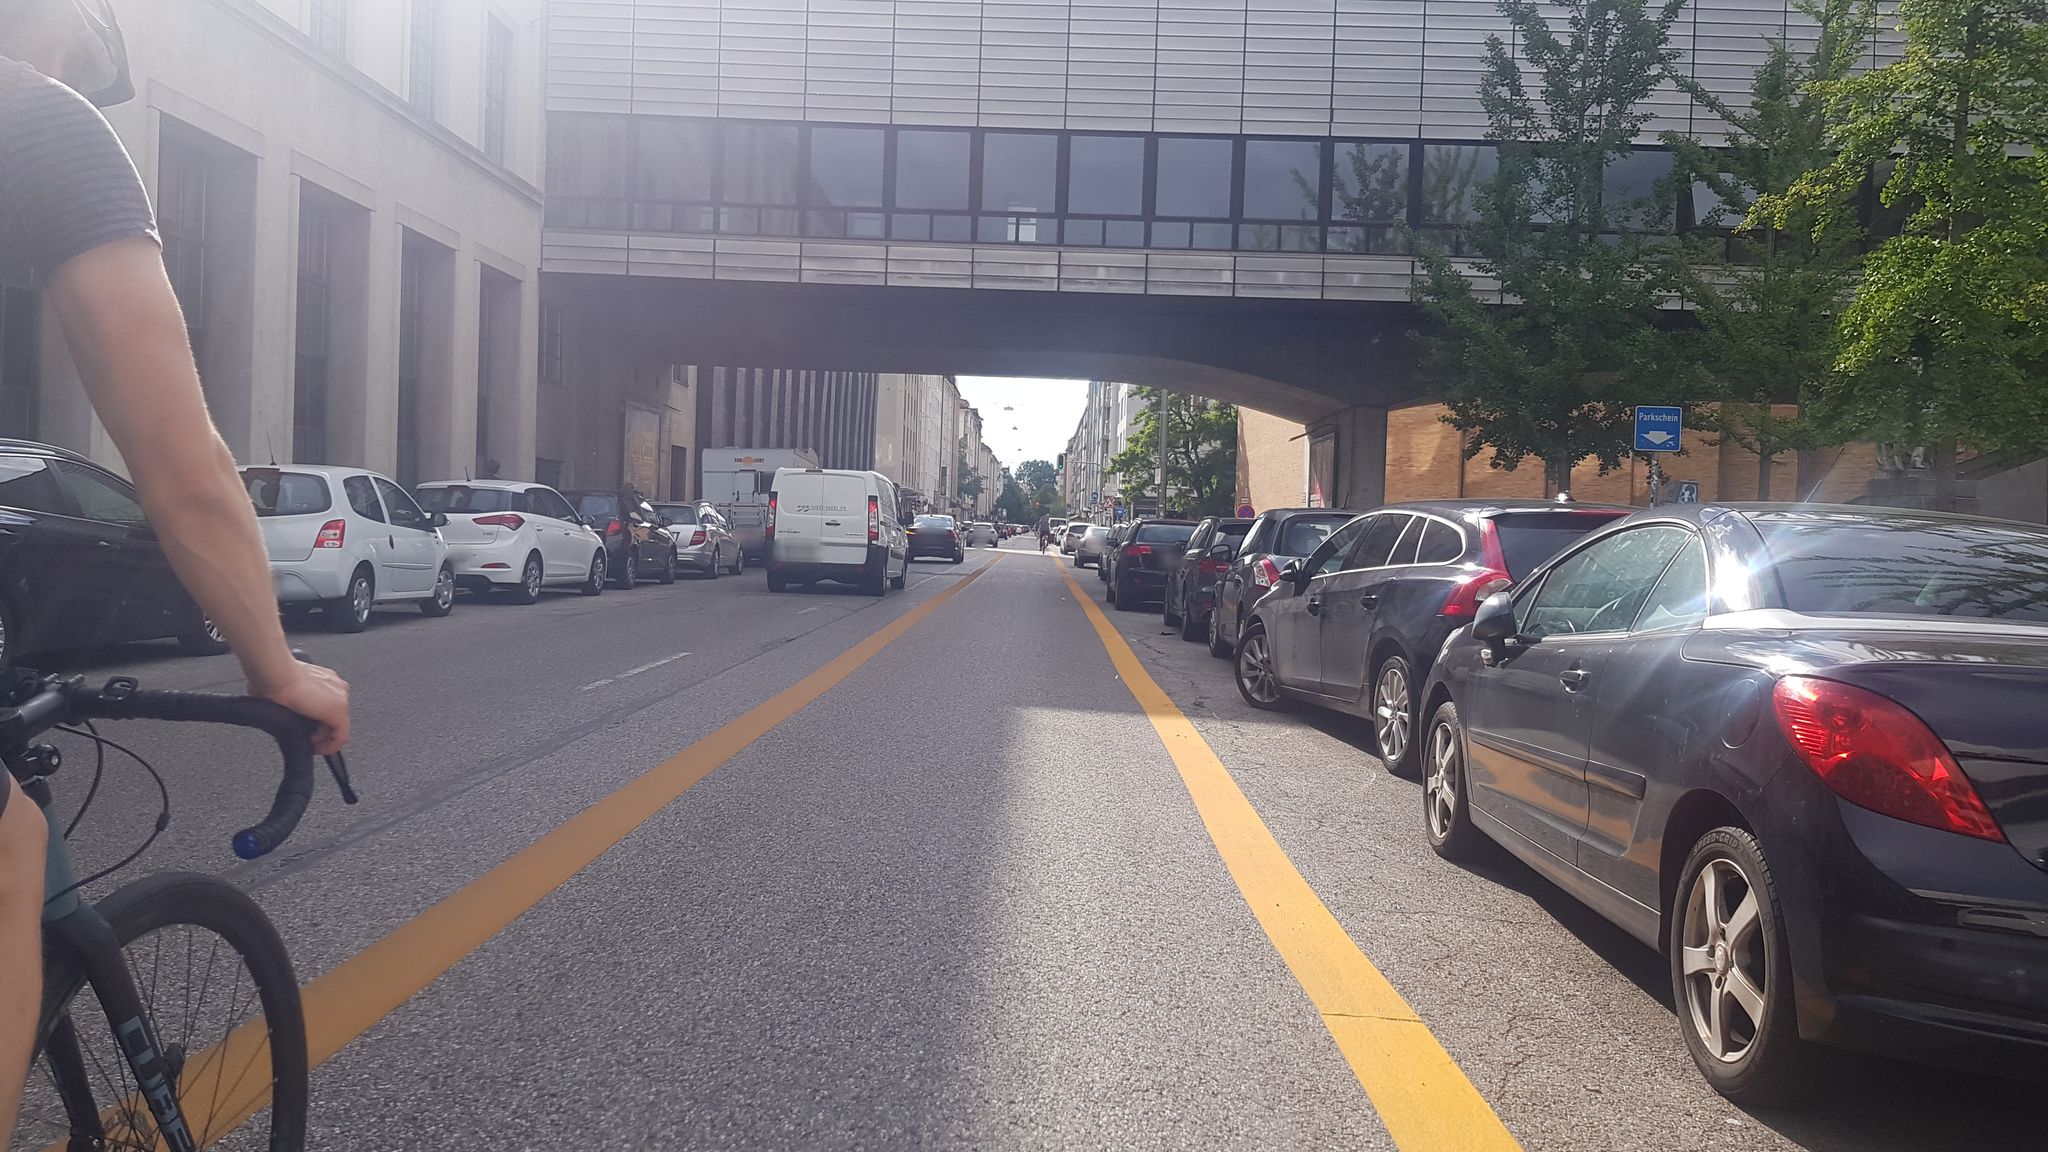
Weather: clear
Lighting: day
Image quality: good
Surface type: cycling surface
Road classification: footway
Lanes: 2
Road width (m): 8.5
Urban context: urban centre
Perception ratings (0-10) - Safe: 2.94, Lively: 7.47, Beautiful: 1.73, Boring: 1.36, Depressing: 3.03, Wealthy: 4.63